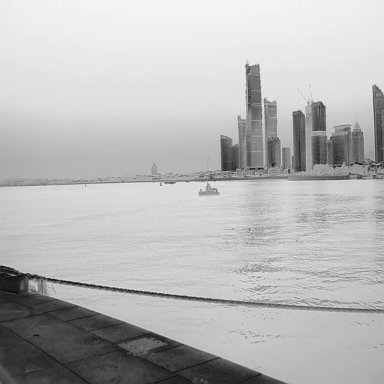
There is a sailboat in the infrared image.